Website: lowes
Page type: review-order
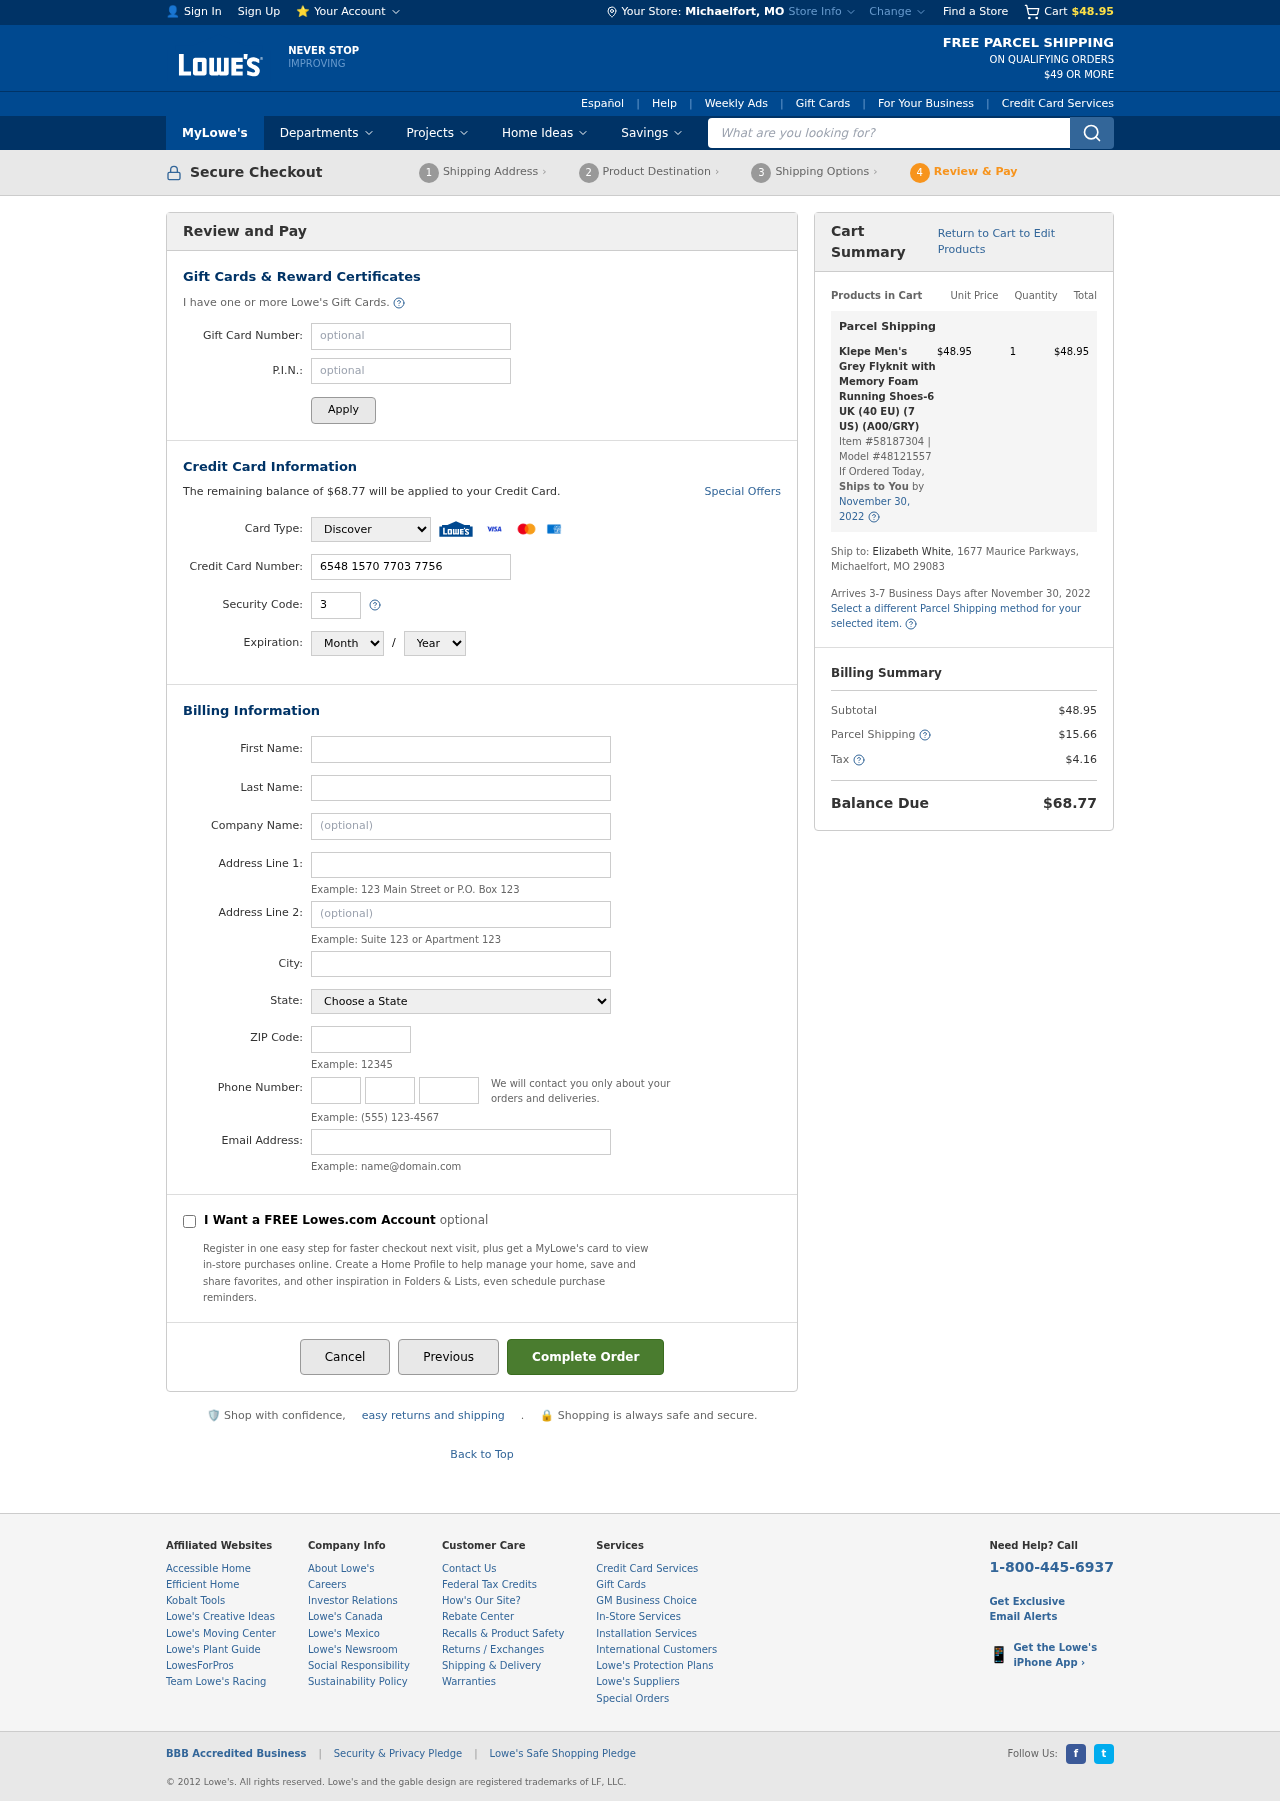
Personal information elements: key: PII_CARD_CVV
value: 305
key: PII_CARD_EXPIRY_MONTH
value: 08
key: PII_CARD_EXPIRY_YEAR
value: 27
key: PII_CARD_NUMBER
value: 6548 1570 7703 7756
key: PII_CARD_TYPE
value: Discover
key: PII_CITY
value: Michaelfort
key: PII_CITY_STATE
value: Michaelfort, MO
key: PII_COMPANY
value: Weaver-Mitchell
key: PII_EMAIL
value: elizabeth.white@hotmail.com
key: PII_FIRSTNAME
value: Elizabeth
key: PII_LASTNAME
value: White
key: PII_PHONE_AREA
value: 201
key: PII_PHONE_PREFIX
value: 205
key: PII_PHONE_SUFFIX
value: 6820
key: PII_POSTCODE
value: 29083
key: PII_STATE
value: Missouri
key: PII_STREET
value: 1677 Maurice Parkways
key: PII_STREET2
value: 1677 Maurice Parkways
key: PII_FULLNAME2
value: Elizabeth White
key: PII_STATE_ABBR
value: MO
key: PII_POSTCODE_FULL
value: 29083
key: PII_CITY_STATE_ZIP
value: Michaelfort, MO 29083
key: PII_POSTCODE_NUMERIC
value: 29083
Product elements: key: PRODUCT1_NAME
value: Klepe Men's Grey Flyknit with Memory Foam Running Shoes-6 UK (40 EU) (7 US) (A00/GRY)
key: PRODUCT1_PRICE
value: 48.95
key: PRODUCT1_QUANTITY
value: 1
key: PRODUCT1_ITEM_NUMBER
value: Item #58187304
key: PRODUCT1_MODEL_NUMBER
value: Model #48121557
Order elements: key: ORDER_SUBTOTAL
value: $48.95
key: ORDER_BALANCE_DUE
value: $68.77
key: ORDER_SHIPPING_DATE
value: November 30, 2022
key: ORDER_ITEM_TOTAL
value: $48.95
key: ORDER_SHIPPING_DATE2
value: November 30, 2022
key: ORDER_SHIPPING_COST
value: $15.66
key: ORDER_TAX
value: $4.16
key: ORDER_TOTAL
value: $68.77
Search elements: key: HEADER_SEARCH
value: What are you looking for?